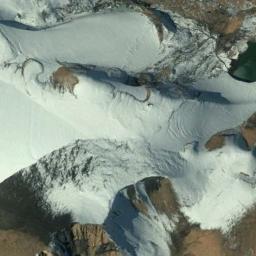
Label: snowberg